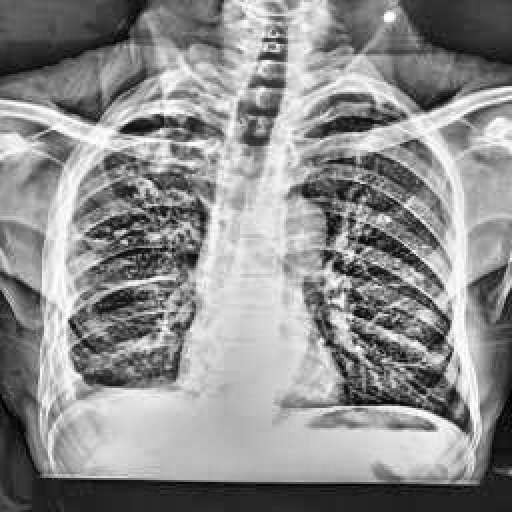
Finding: TUBERCULOSIS